Field crop: maize
Growth stage: 1
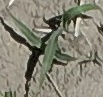
Species: sorghum